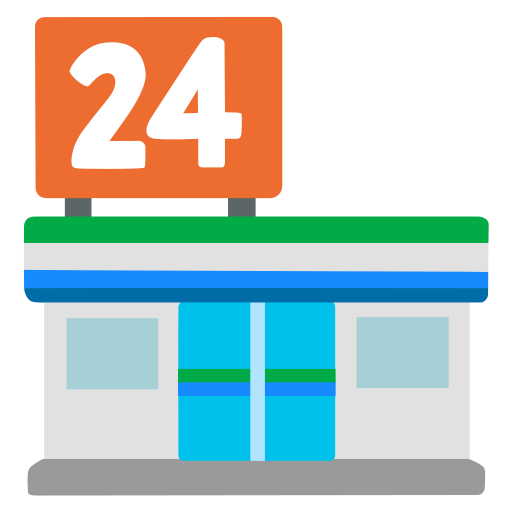
Emoji: 🏪